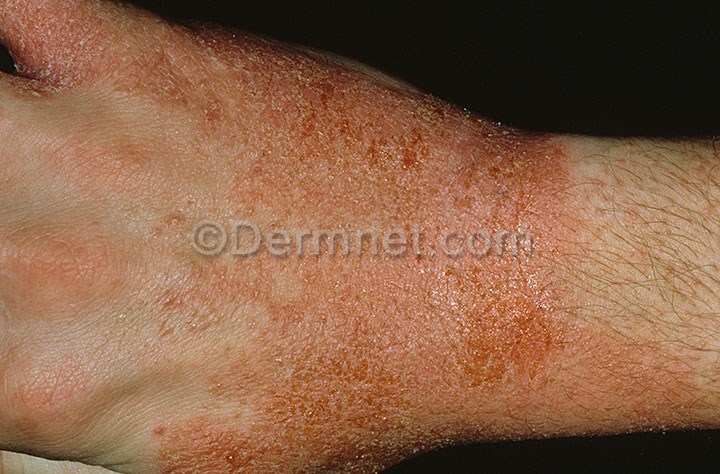
Disease: Eczema Photos